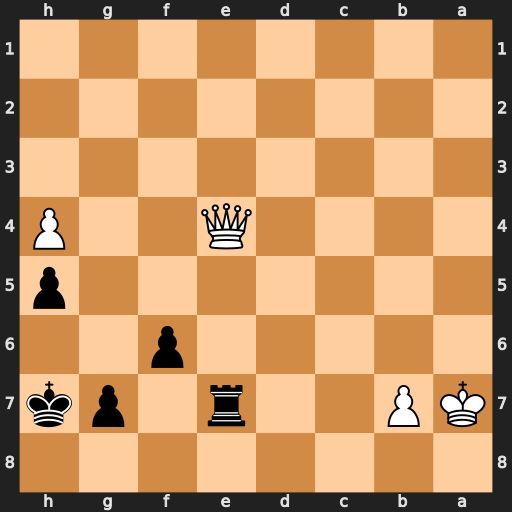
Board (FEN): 8/KP2r1pk/5p2/7p/4Q2P/8/8/8
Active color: b
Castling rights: -
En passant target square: -
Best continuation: Rxe4 b8=Q Ra4+ Kb7 Rb4+ Kc8 Rxb8+